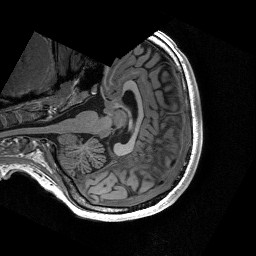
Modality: T1w
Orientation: axial
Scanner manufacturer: siemens
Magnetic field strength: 3 T
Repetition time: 2.53 s
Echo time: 0.00267 s